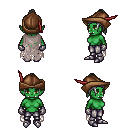
a pixel art fantasy rpg character, female body template, orc, green skin, gray tattered cape, metal pants, white long topknot hairstyle, leather cap, metal gloves, metal boots, four views (front, back, left, right), 2x2 character sprite sheet, small pixel art, hard edges, no anti-aliasing